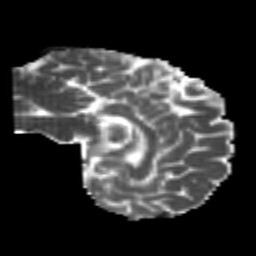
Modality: MD
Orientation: sagittal
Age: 23
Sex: male
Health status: healthy
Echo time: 0.074 s